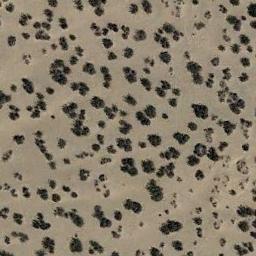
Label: chaparral